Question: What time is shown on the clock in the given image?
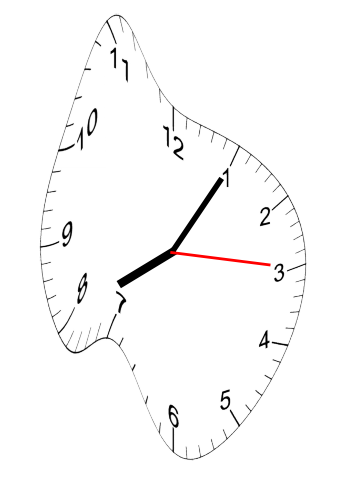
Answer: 08:05:15